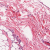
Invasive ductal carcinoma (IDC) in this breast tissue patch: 0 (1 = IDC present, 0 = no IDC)